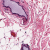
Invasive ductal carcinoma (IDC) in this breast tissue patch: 0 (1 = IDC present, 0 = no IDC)